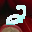
Label: 2